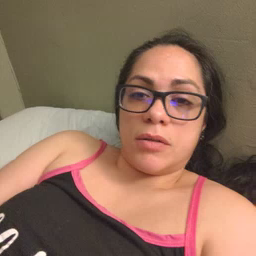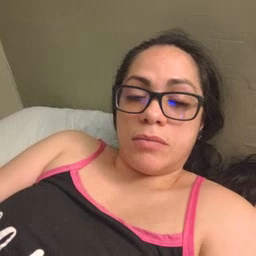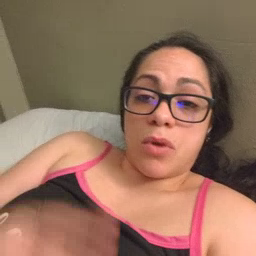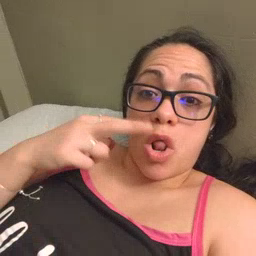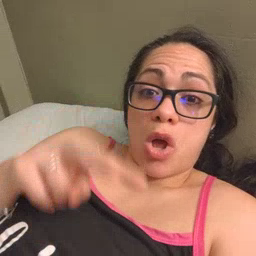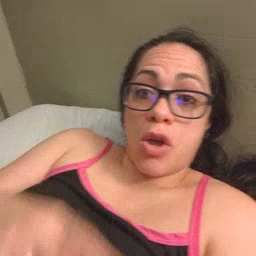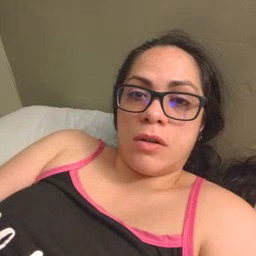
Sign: look